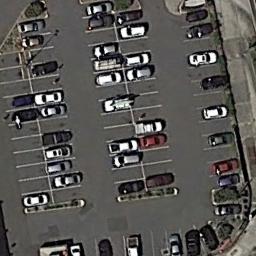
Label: parking_lot